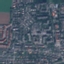
Land use / land cover: Residential